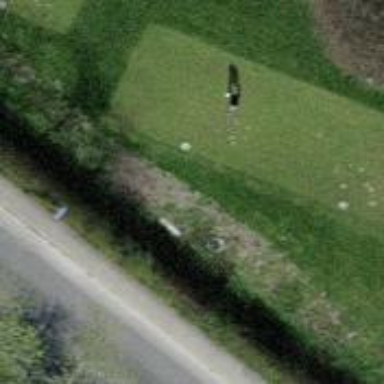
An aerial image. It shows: Grass area designated as golf tee.